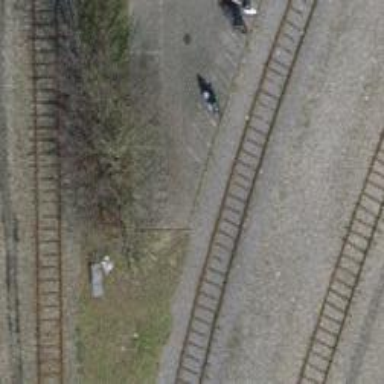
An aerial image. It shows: Single-track railway spur.